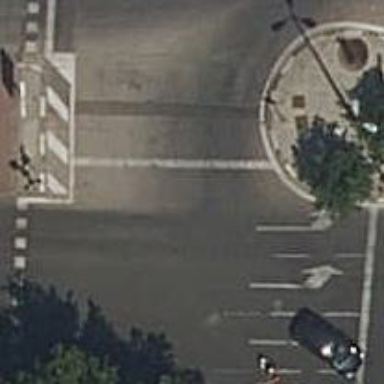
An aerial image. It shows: Road with traffic signals.